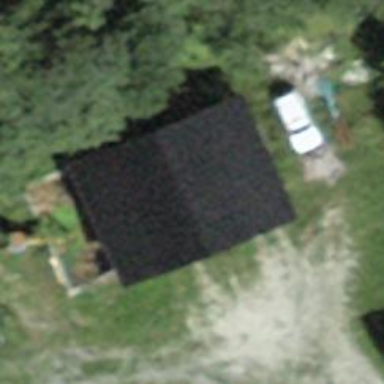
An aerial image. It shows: Farm auxiliary building with gabled roof.